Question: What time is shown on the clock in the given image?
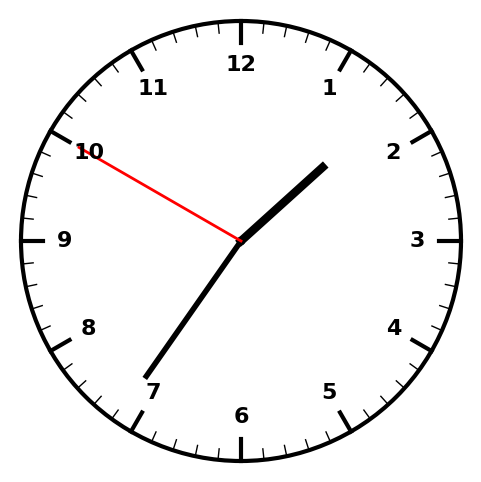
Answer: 01:35:50